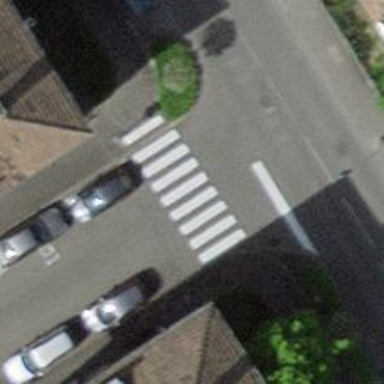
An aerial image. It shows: Zebra crossing on the road.